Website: slack
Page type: review-order
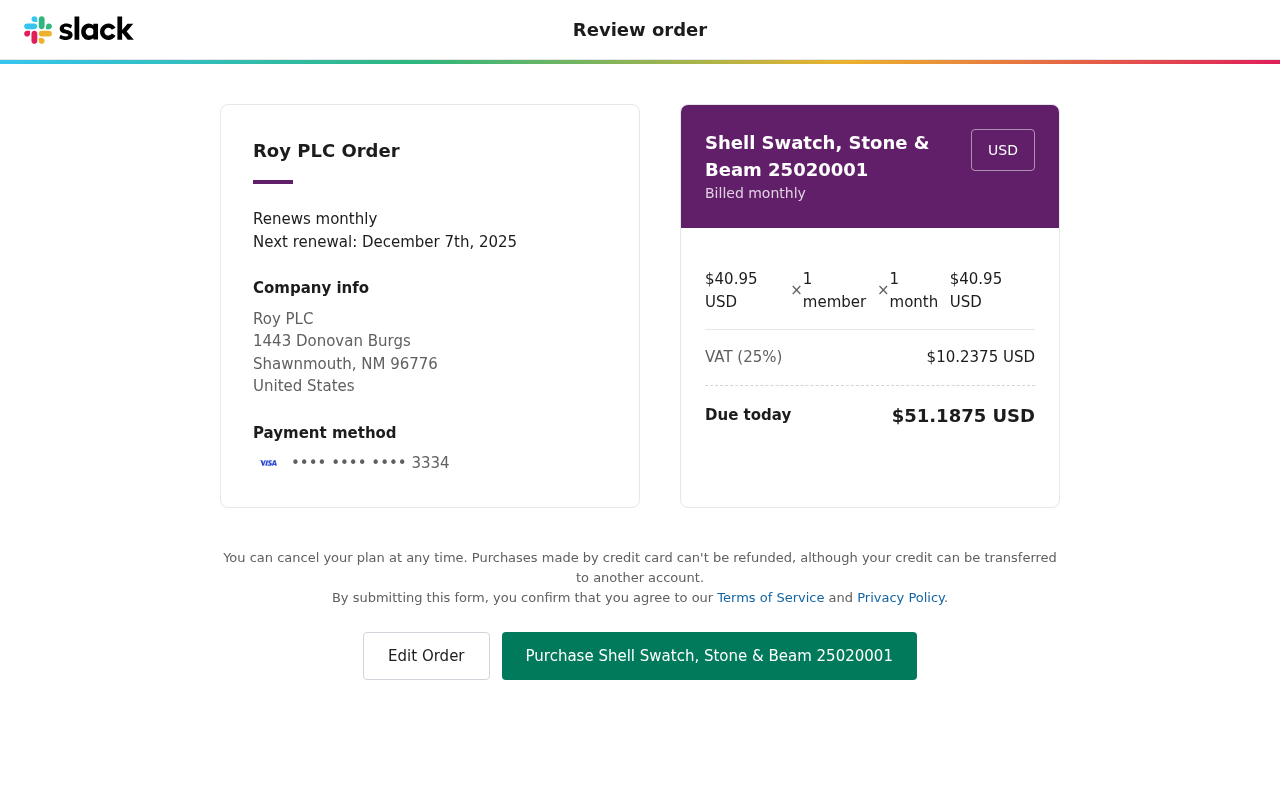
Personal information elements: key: PII_CARD_LAST4
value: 3334
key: PII_CITY_STATE_ZIP
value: Shawnmouth, NM 96776
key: PII_COMPANY
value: Roy PLC
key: PII_COUNTRY
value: United States
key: PII_STREET
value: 1443 Donovan Burgs
Product elements: key: PRODUCT1_NAME
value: Shell Swatch, Stone & Beam 25020001
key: PRODUCT1_PRICE
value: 40.95
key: PRODUCT1_QUANTITY
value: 1
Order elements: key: ORDER_RENEWAL_DATE
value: December 7th, 2025
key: ORDER_SUBTOTAL
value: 40.95
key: ORDER_TAX
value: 10.2375
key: ORDER_TOTAL
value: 51.1875